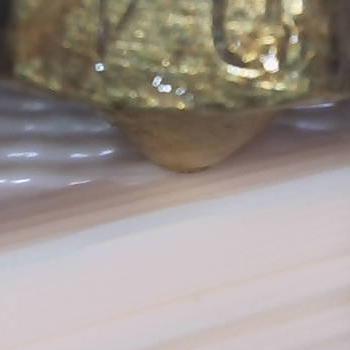
Flow rate: 283%